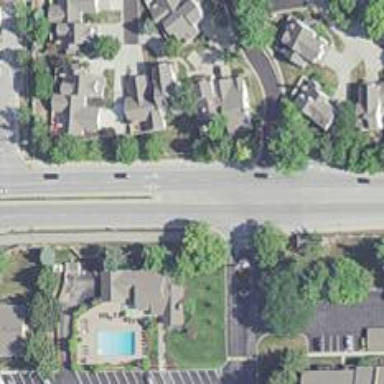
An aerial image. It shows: Secondary road with asphalt surface.